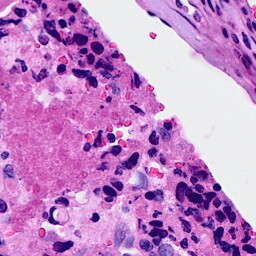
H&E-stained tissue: Breast